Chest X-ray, PA view. Patient: 52 years old, sex F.
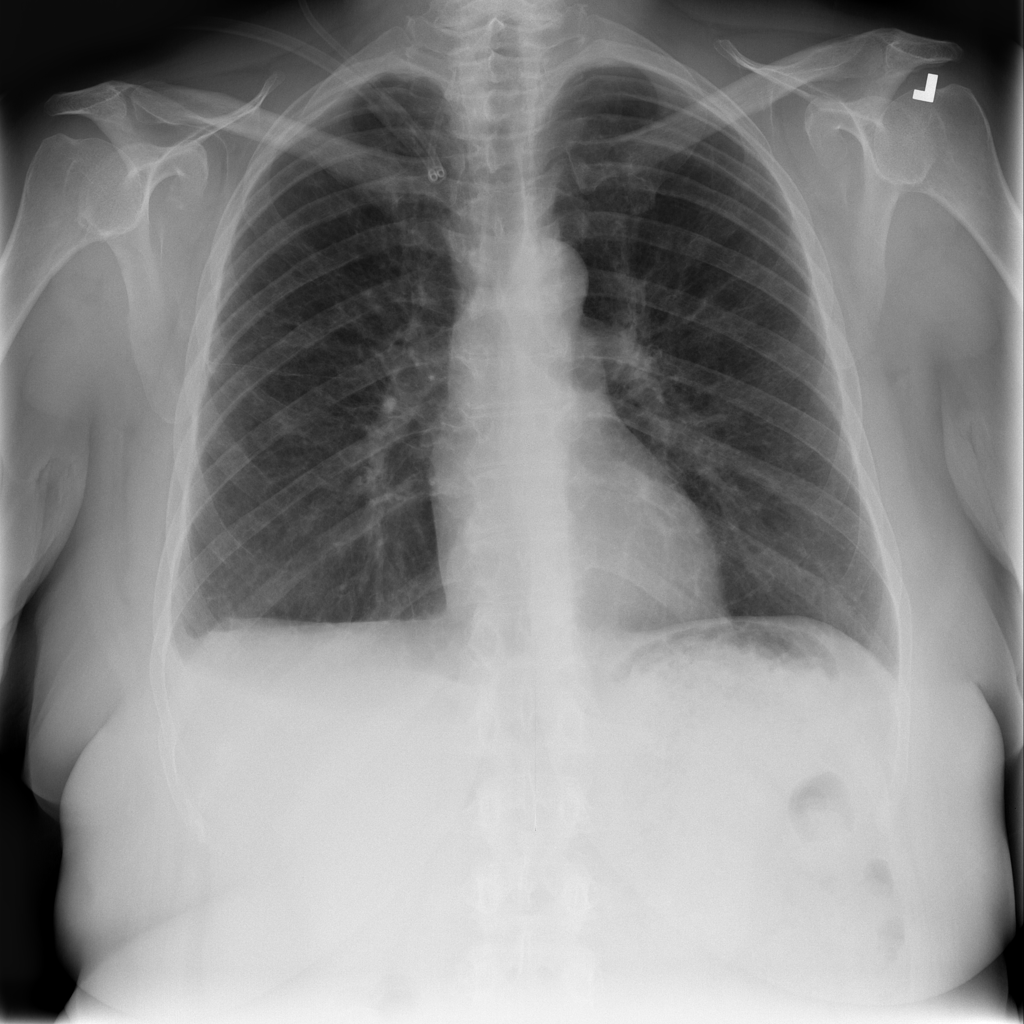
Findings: Fibrosis, Infiltration